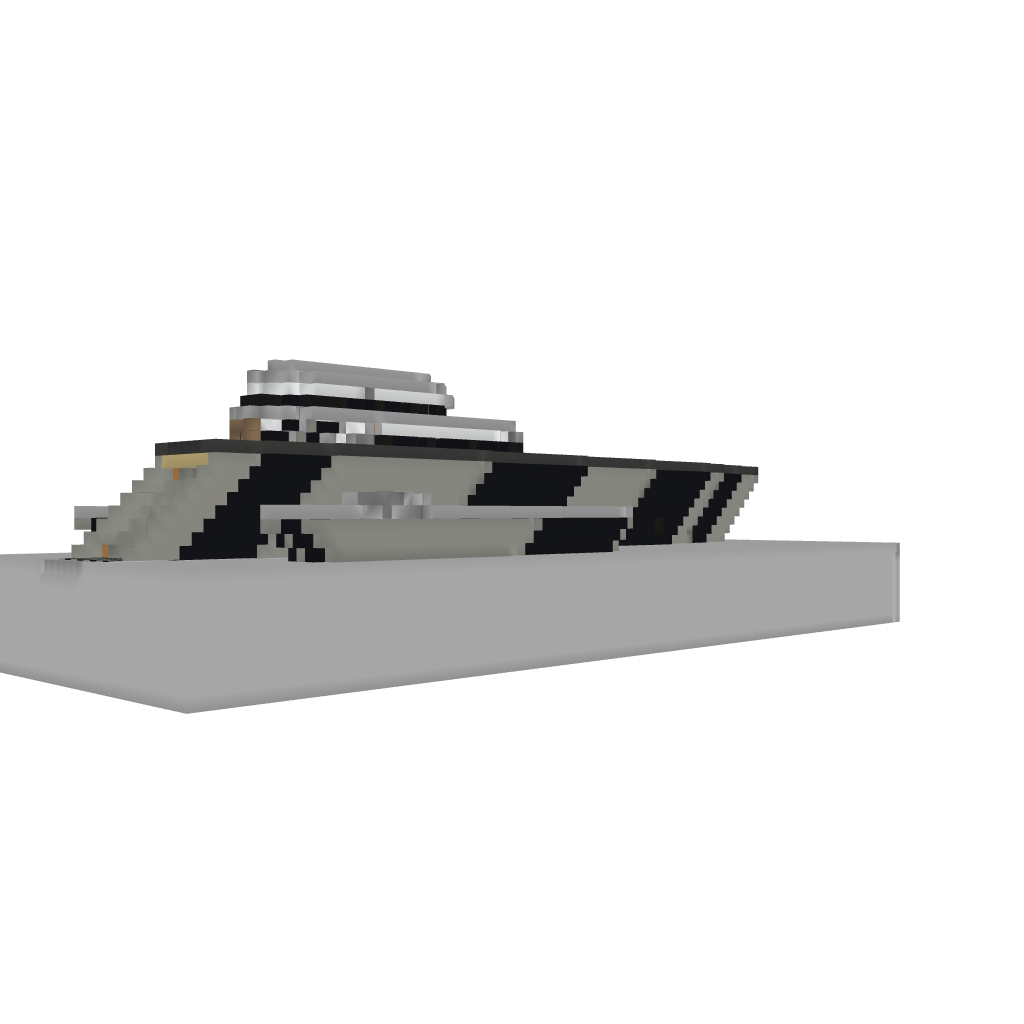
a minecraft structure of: Yacht